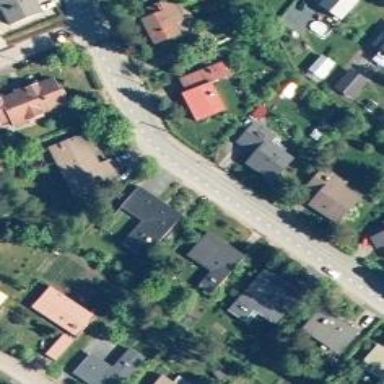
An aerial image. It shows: Residential road with asphalt surface and cycle track.